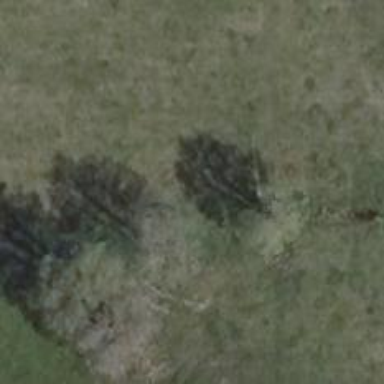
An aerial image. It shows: Deciduous broadleaved tree.